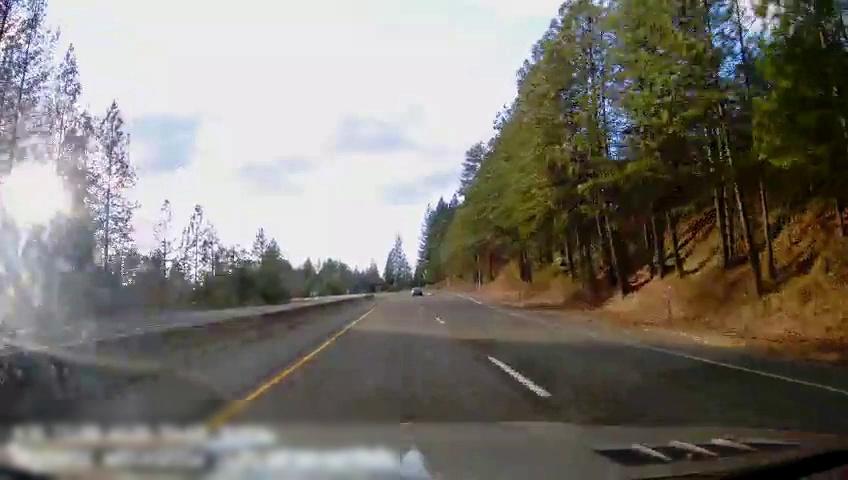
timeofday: Day
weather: Sunny
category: Drivable Space
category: Drivable Space
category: Vehicles | Car
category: Lanes | Alternate Lane
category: Lanes | Current Lane
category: Lanes | Alternate Lane